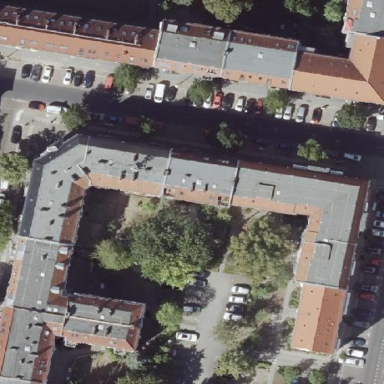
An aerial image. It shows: Apartment building with double saltbox roof shape.